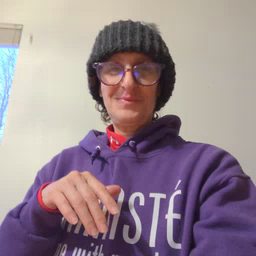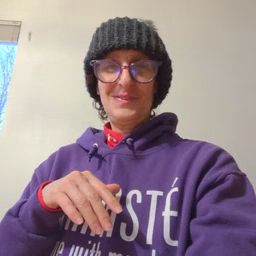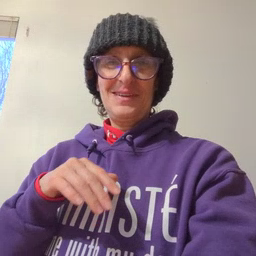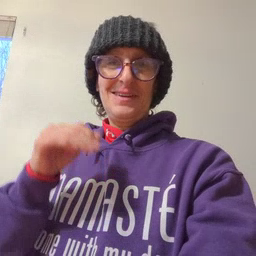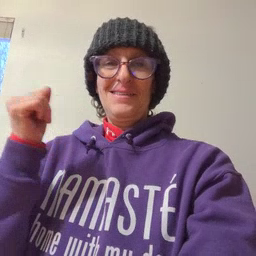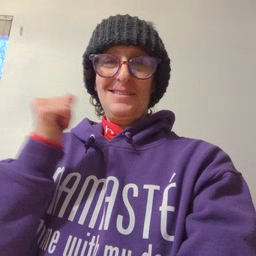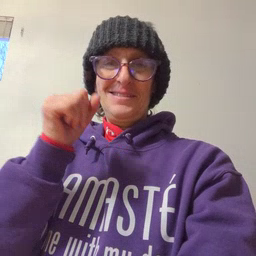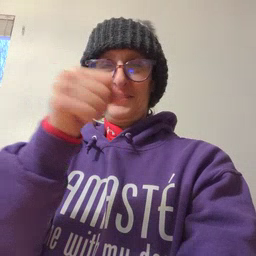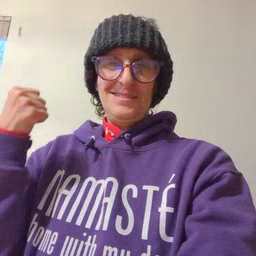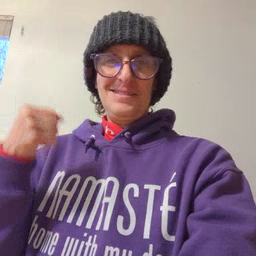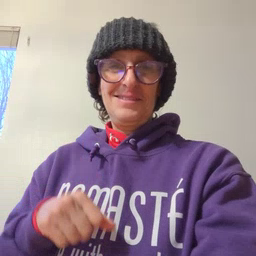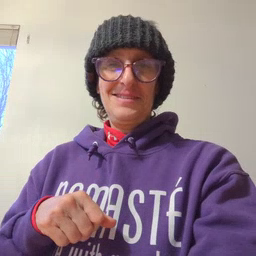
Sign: refrigerator